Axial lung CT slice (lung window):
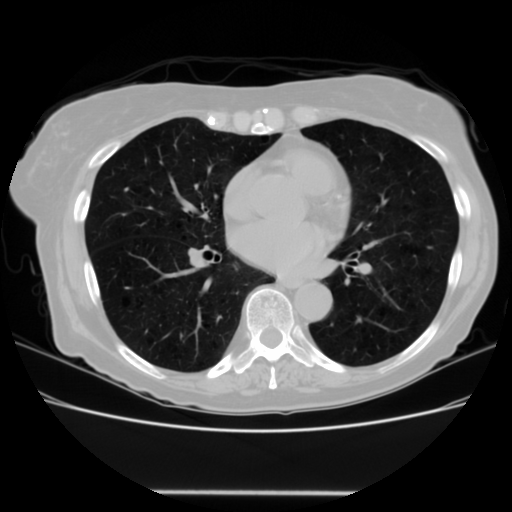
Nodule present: no